Field crop: maize
Growth stage: 1
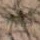
Species: salsola